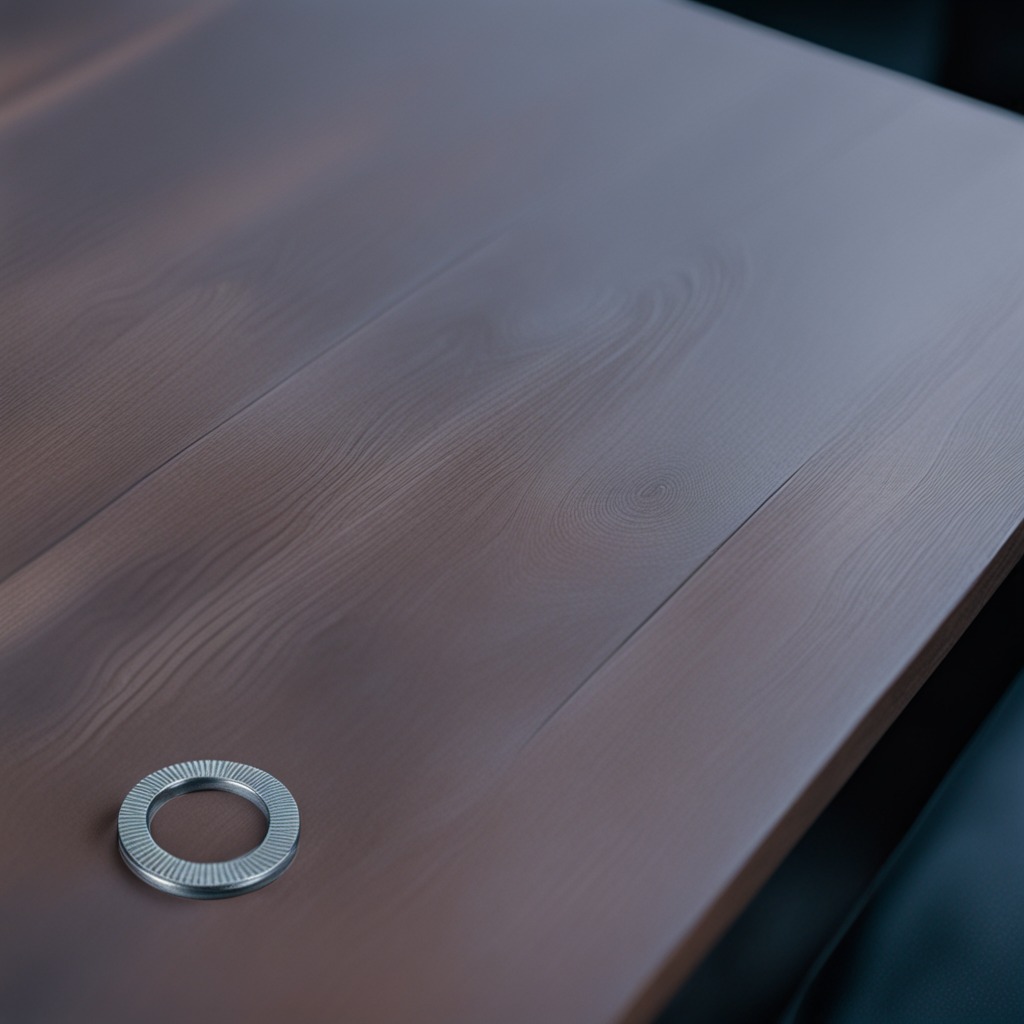
A flat metal washer is lying on a table in a garage.